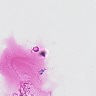
Metastatic tissue present: no